Question: I want to fill NAs with a monthly sequence. I tried to do it using
'''
fill(dates,seq.Dates(dates,%m+%))
'''
but it didnt work.
My current date is the following:
'''
dates <- structure(list(dates = structure(c(1L, NA, NA, NA, NA, 2L, NA,
NA, NA, 3L), .Label = c("2019-02-01", "2019-02-05", "2019-02-09"
), class = "factor")), row.names = c(NA, -10L), class = "data.frame")
'''
My desired output should look something like this:

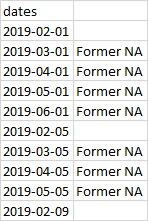
Answer: First, like I mentioned above, your dates aren't actually dates--they're factors that you'll need to convert.
I'm not well-versed in the imputation packages--other folks might have ideas with those--but that might be overkill for a simple example like this anyway. Assign groups based on whether the date is already present, then count along those groups and use that as an offset of how many months to add on.
Your actual output can be more concise: you don't necessarily need to keep the group column, and you probably want to overwrite the date column, whereas for presentation I've put the filled in dates in a separate column.
'''
library(dplyr)
library(lubridate)
dates %>%
mutate(dates = as.Date(dates),
group = cumsum(!is.na(dates))) %>%
group_by(group) %>%
tidyr::fill(dates) %>%
mutate(filled = dates + months(seq_along(dates) - 1))
#> # A tibble: 10 x 3
#> # Groups: group [3]
#> dates group filled
#> <date> <int> <date>
#> 1 2019-02-01 1 2019-02-01
#> 2 2019-02-01 1 2019-03-01
#> 3 2019-02-01 1 2019-04-01
#> 4 2019-02-01 1 2019-05-01
#> 5 2019-02-01 1 2019-06-01
#> 6 2019-02-05 2 2019-02-05
#> 7 2019-02-05 2 2019-03-05
#> 8 2019-02-05 2 2019-04-05
#> 9 2019-02-05 2 2019-05-05
#> 10 2019-02-09 3 2019-02-09
'''
I toyed with a second method where you instead count by how many observations each date has, then make a list-column of your sequence, and unnest it. I don't think it's better, and it's more convoluted (especially from having to essentially 'group_by' twice), but there's a use-case for it.
'''
dates %>%
mutate(dates = as.Date(dates)) %>%
tidyr::fill(dates) %>%
count(dates) %>%
group_by(dates) %>%
mutate(filled = list(seq.Date(from = dates, by = "1 month", length.out = n))) %>%
tidyr::unnest(filled)
# same output as above
'''